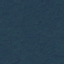
Land use / land cover class: Forest